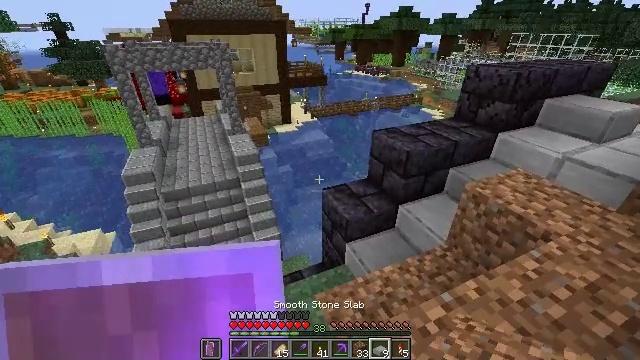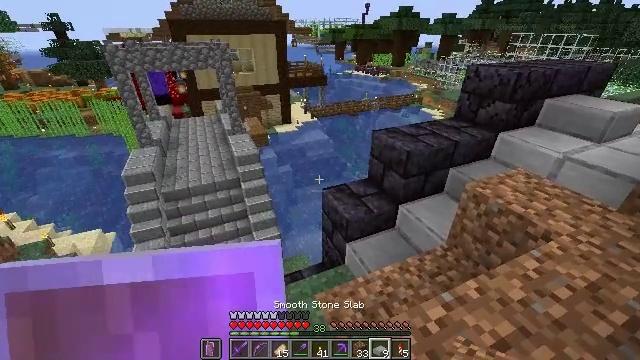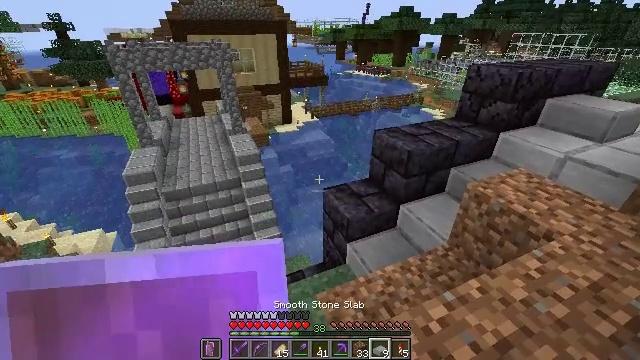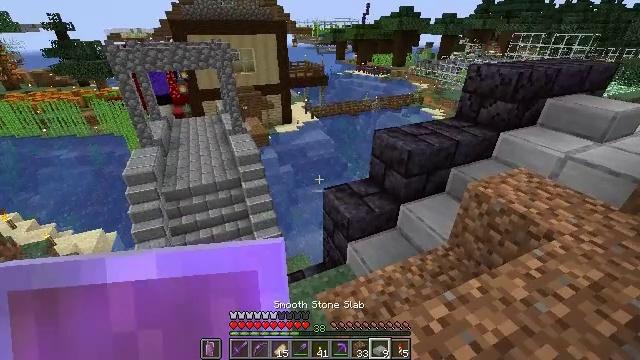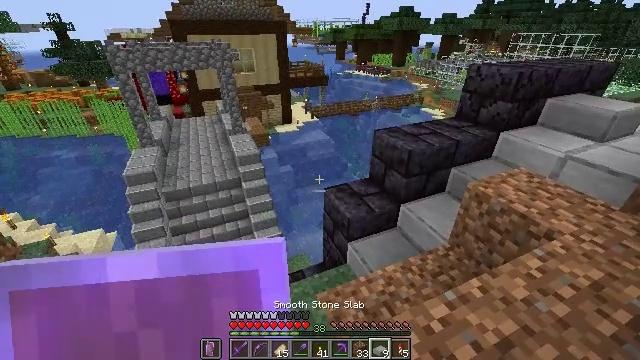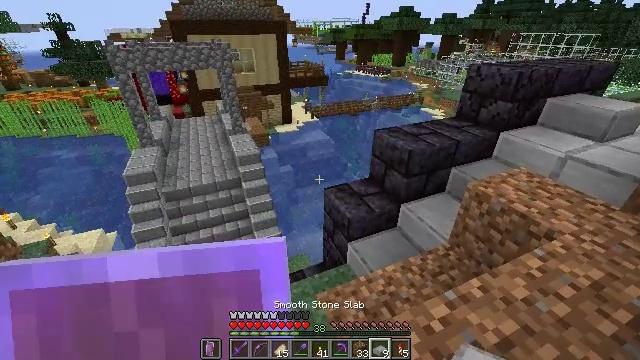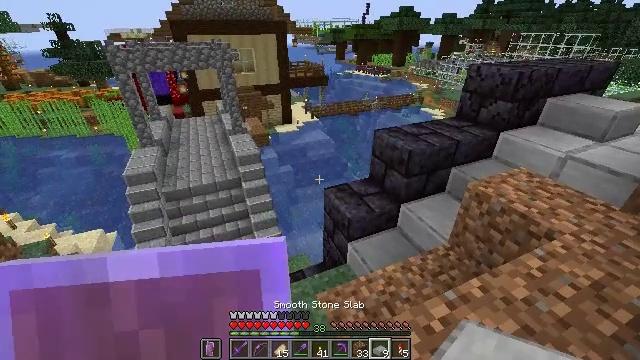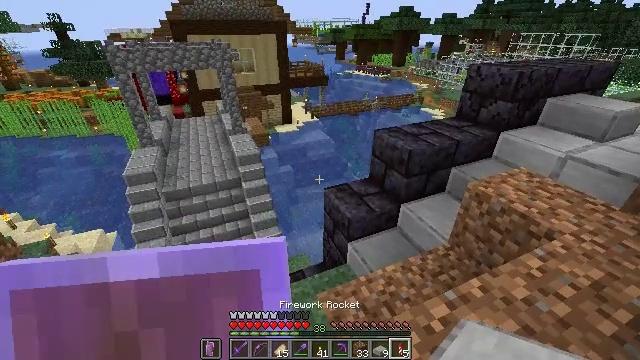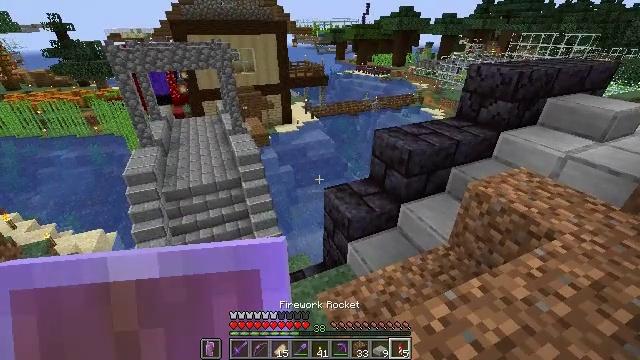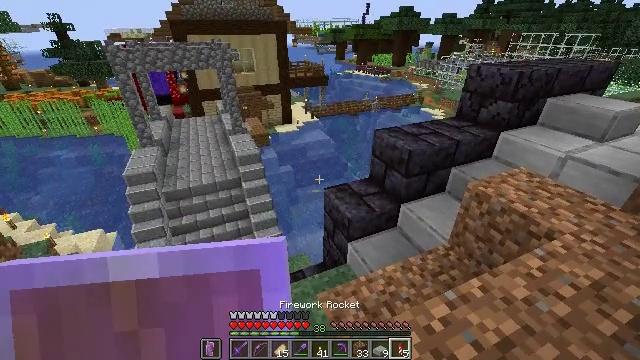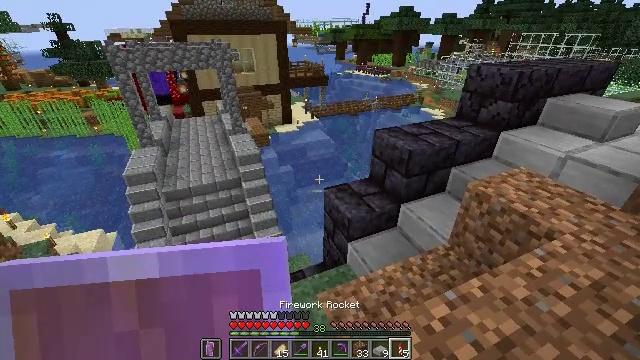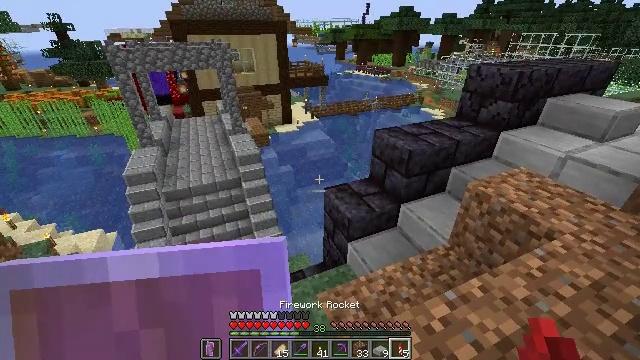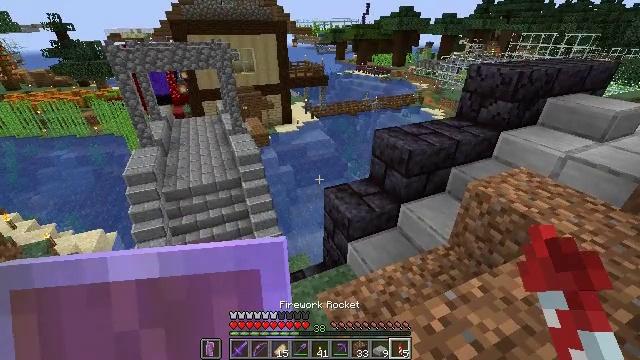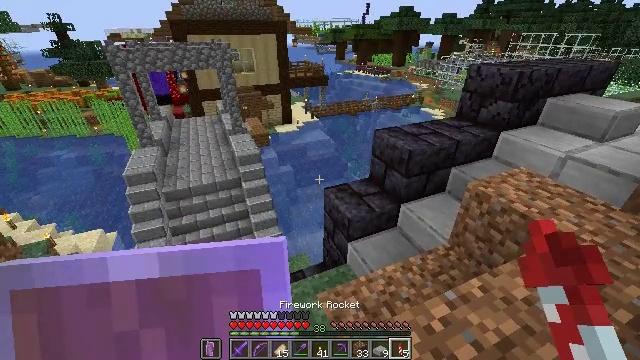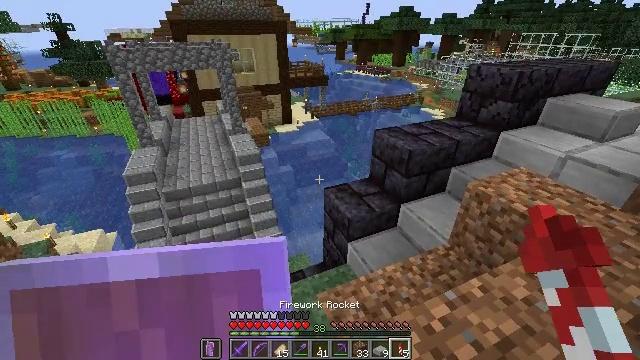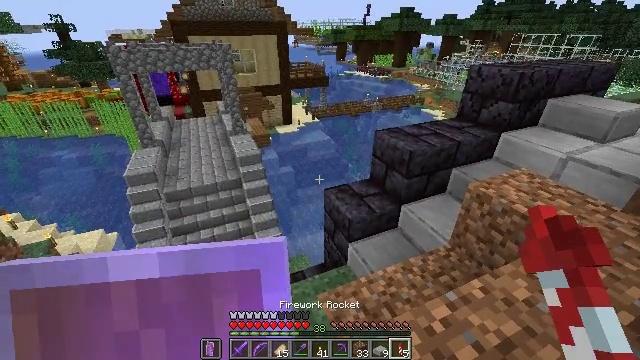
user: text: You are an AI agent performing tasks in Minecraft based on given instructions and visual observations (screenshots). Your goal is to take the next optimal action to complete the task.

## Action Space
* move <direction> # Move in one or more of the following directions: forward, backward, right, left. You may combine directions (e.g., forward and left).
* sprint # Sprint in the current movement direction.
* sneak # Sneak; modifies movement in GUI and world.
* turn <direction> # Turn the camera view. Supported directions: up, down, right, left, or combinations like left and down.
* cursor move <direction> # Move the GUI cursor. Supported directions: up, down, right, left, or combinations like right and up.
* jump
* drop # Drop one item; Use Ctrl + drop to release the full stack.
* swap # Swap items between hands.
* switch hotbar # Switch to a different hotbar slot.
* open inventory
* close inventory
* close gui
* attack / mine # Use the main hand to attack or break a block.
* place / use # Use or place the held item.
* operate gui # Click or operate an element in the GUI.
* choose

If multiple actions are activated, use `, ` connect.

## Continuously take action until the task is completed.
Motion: motion action
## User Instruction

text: Mine the podzol from the ground.
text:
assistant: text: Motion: no_op
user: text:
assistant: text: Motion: no_op
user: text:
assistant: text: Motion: no_op
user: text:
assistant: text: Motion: no_op
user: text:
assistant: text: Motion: no_op
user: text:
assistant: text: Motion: no_op
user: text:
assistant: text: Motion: no_op
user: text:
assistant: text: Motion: no_op
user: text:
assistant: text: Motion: no_op
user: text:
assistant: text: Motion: no_op
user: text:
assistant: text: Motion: no_op
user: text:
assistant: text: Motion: no_op
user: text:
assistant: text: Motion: no_op
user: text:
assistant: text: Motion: no_op
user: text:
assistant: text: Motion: no_op
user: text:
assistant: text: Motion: turn left and up
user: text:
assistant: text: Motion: turn left and up
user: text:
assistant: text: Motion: turn left and up
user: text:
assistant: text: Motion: turn left and up
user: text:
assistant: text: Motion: no_op
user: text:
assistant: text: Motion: no_op
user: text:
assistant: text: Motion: no_op
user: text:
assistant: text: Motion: no_op
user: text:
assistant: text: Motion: no_op
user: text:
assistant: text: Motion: no_op
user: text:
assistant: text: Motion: no_op
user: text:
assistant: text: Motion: no_op
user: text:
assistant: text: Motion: no_op
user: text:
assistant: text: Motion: no_op
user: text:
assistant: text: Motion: turn right